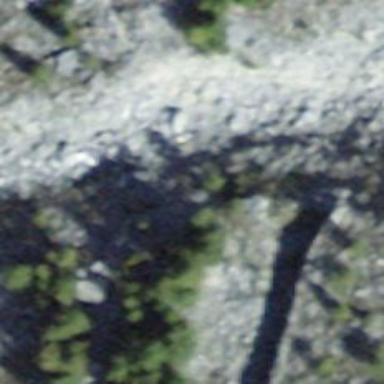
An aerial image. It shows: Path going through tunnel.